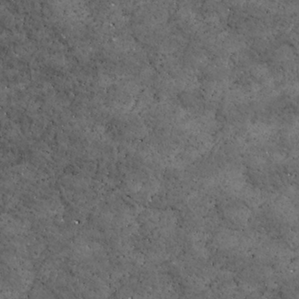
Label: non_frost